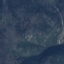
Land use / land cover: HerbaceousVegetation